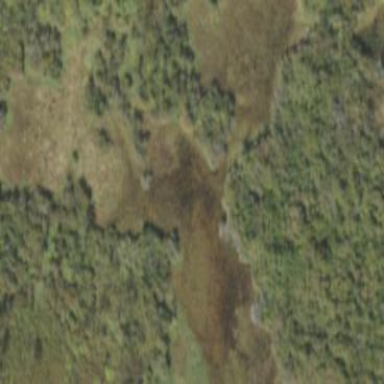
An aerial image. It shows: Wetland area characterized by wet meadow.